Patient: sex M, age 29
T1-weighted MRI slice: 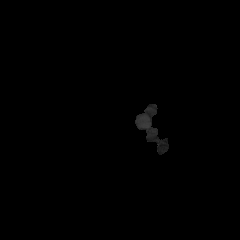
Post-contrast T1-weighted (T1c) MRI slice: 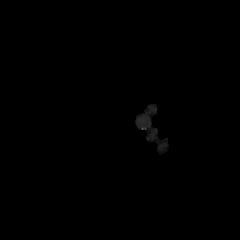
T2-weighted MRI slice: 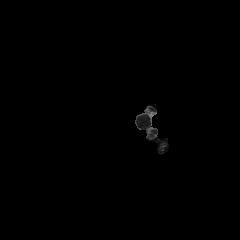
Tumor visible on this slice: no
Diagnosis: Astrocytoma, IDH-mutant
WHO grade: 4